Question: What is the Store shown?
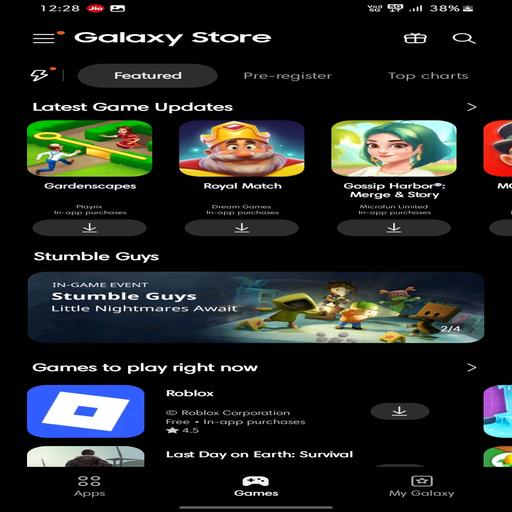
Answer: Galaxy Store